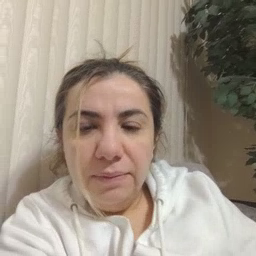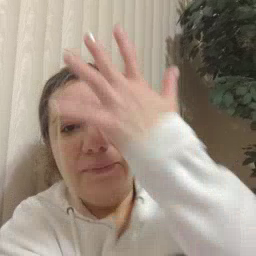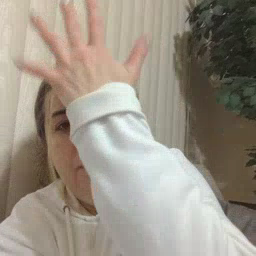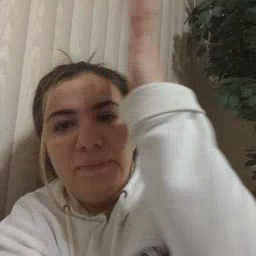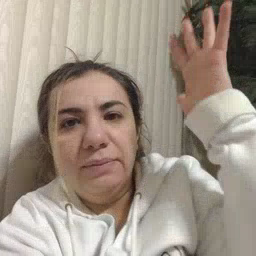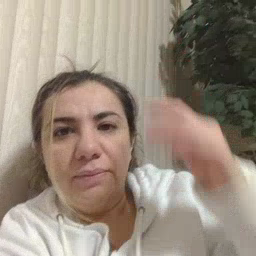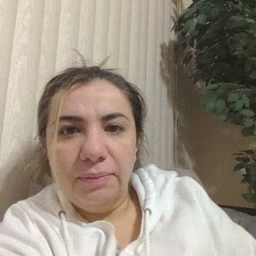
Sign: tree